Interaction volume radius: 5 \u00c5
Interaction volume height: 30 \u00c5
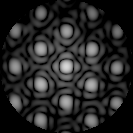
Disorder parameter: 0.1672